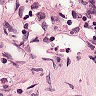
Metastatic tissue present: no